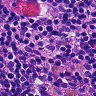
Metastatic tissue present: no